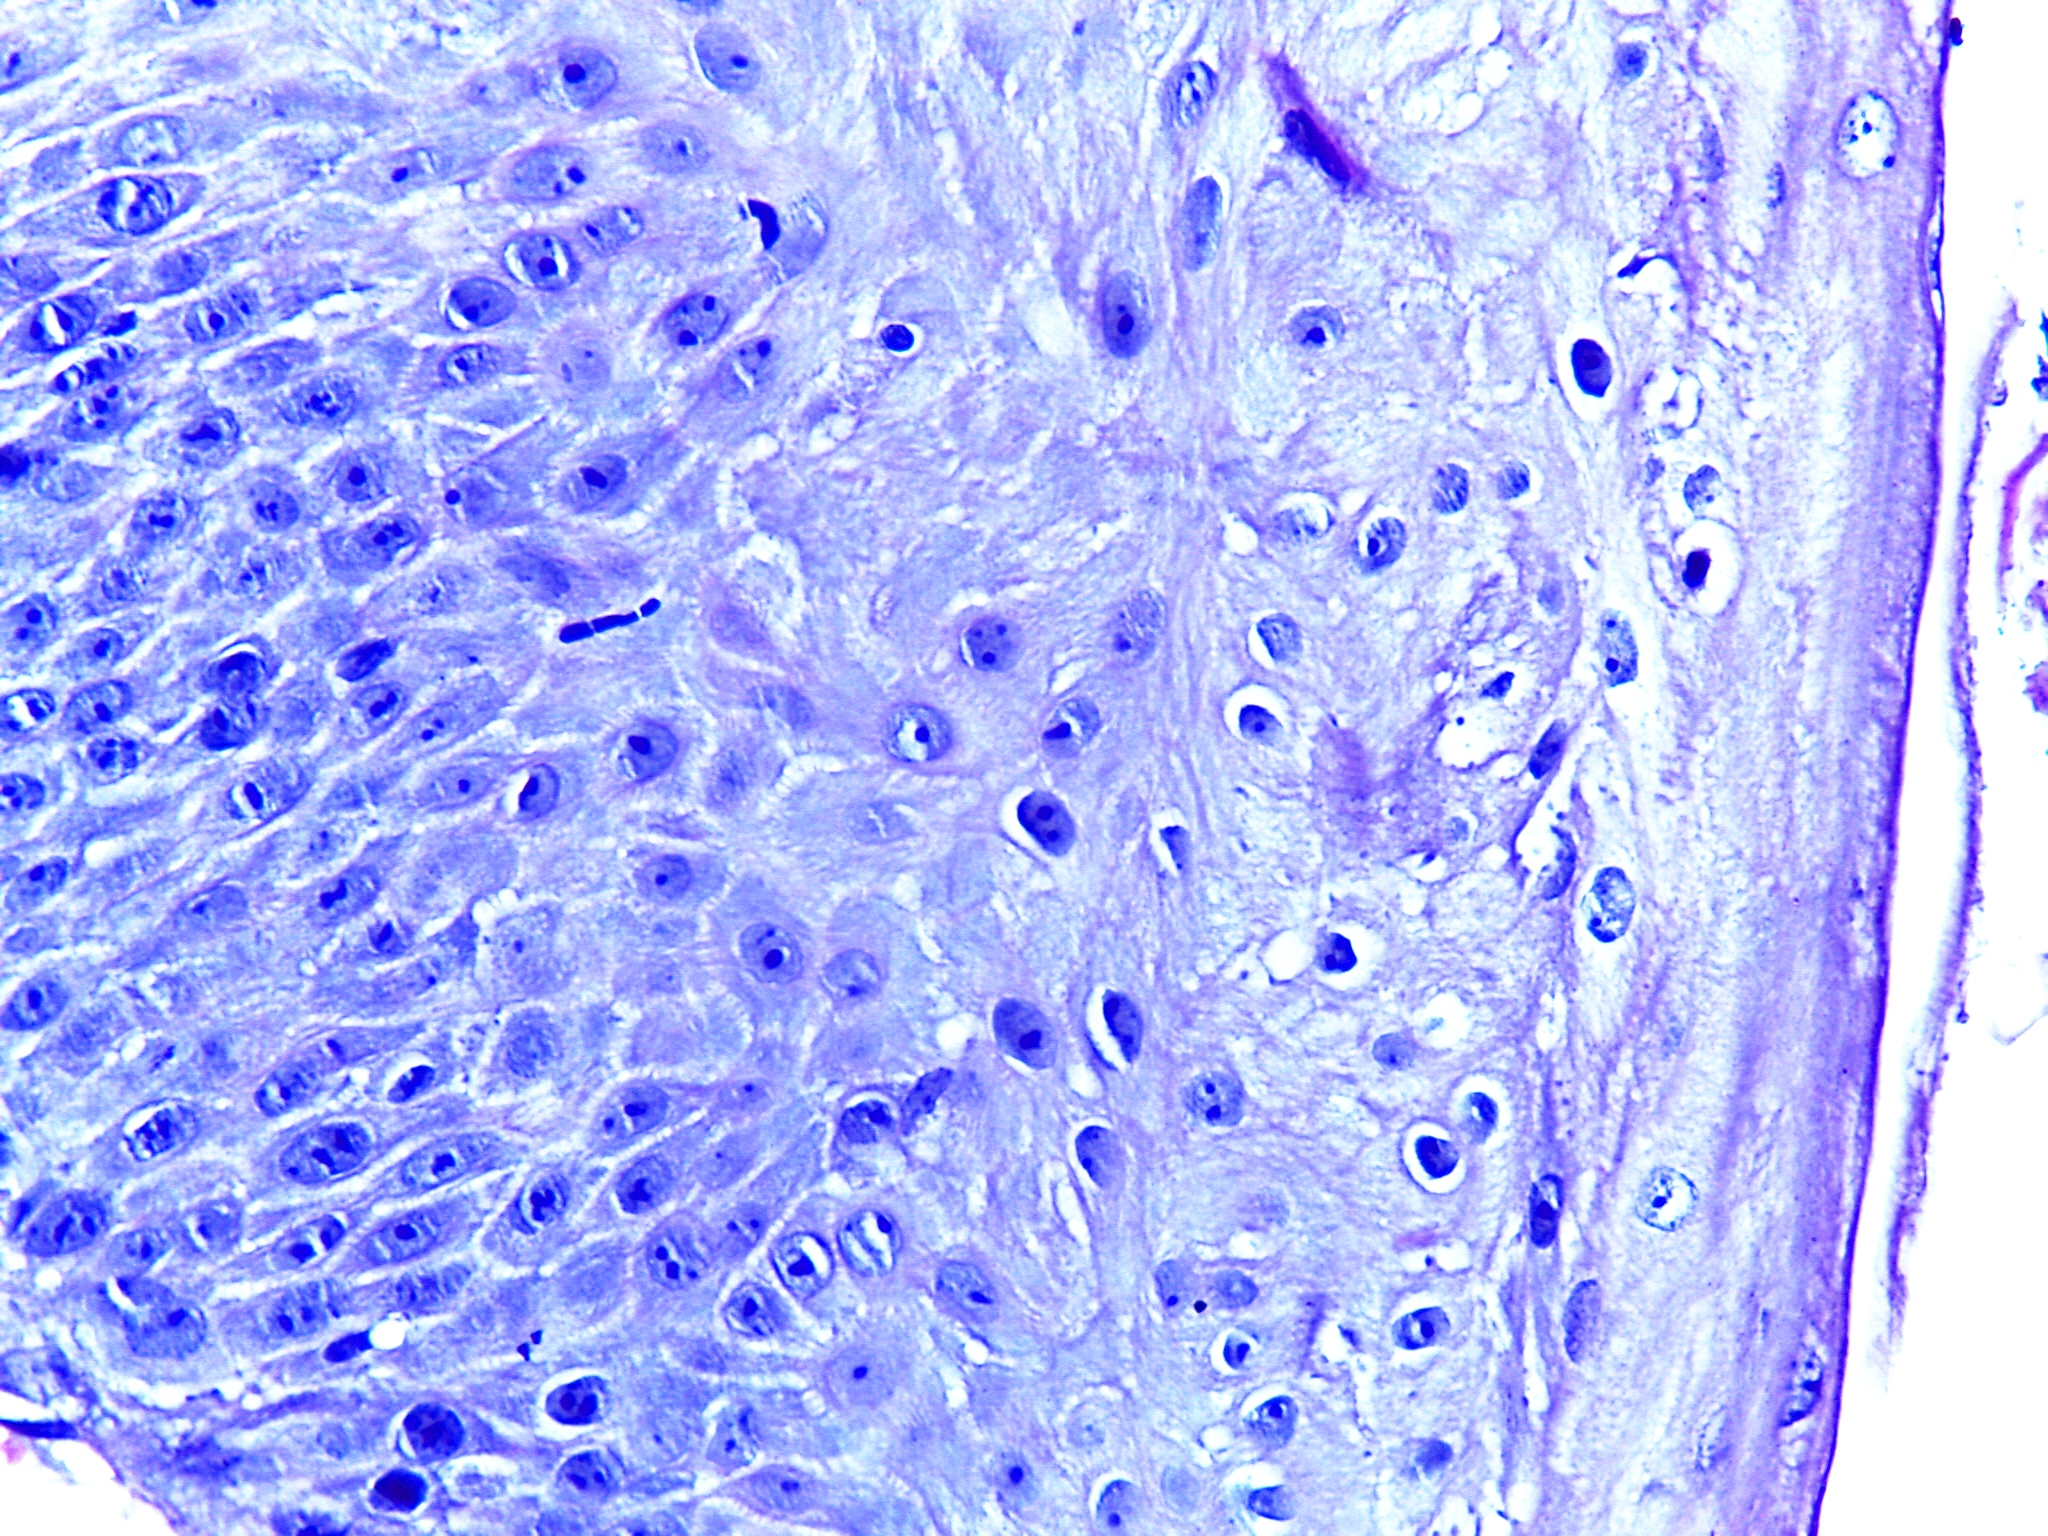
Diagnosis: OSCC